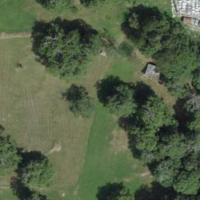
EUNIS habitat code: 24
Species observed at this site:
Campanula glomerata